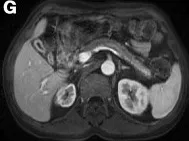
CT and MRI scan of the patient. Repeat MRI (G) after effective treatment showed remarkable reduction of the pancreas, gallbadder and bile ducts.
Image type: radiology (mri)